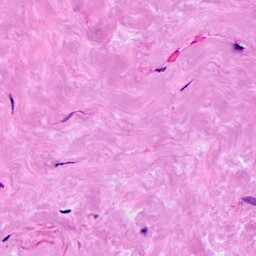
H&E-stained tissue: Breast